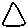
Label: triangle